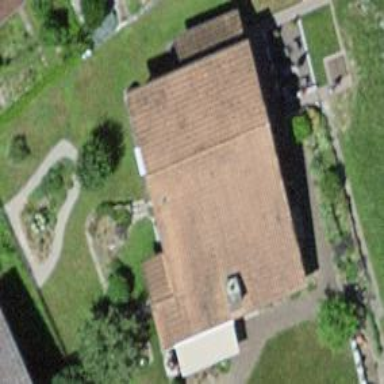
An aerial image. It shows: Building with tiled roof.